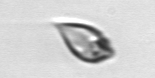
Label: Oxytoxum